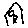
Label: house